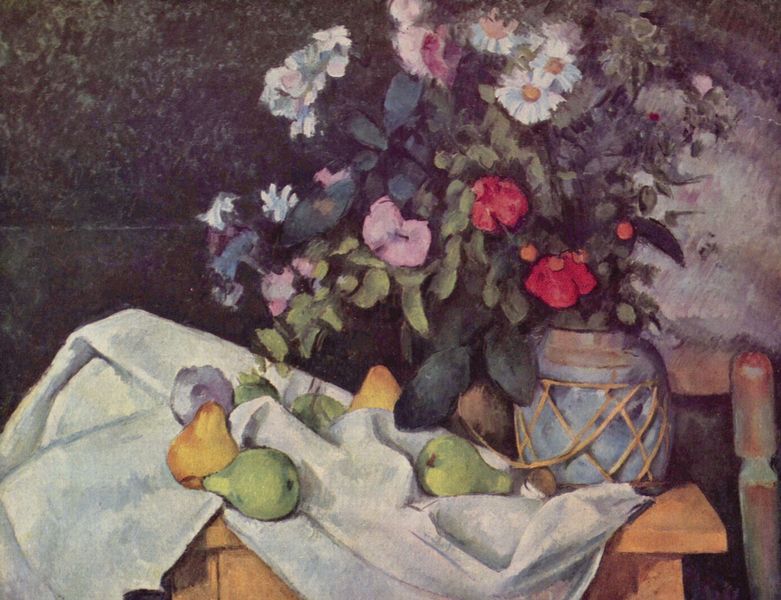
Titel: Stilleben mit Blumen und Früchten
Künstler: Paul Cézanne
Standort: Berlin
Institution: Neue Nationalgalerie
Schlagwörter: blau, blätter, gemälde, laub, weiß, cezanne, gelb, grün, impressionismus, landschaft, blume, blumen, braun, bunt, frankreich, hintergrund, holz, raum, schwarz, stuhl, tisch, zimmer, blüte, blüten, gras, obst, rose, rot, tuch, malerei, wand, falten, tischdecke, tischtuch, gräser, natur, schnur, sessel, decke, blatt, rosa, früchte, stilleben, stillleben, vase, hellblau, apfel, äpfel, farbig, schrank, blumenvase, lehne, farben, farbe, lila, violett, bank, matt, falte, stuhllehne, korb, strauss, tiefe, faden, kordel, stil, faltenwurf, flieder, blumenstrauss, birne, pink, stile, birnen, holztisch, arrangement, nature morte, geflecht, violette, drapiert, mohn, stengel, violet, mohnblumen, blanc, bast, chaise, paul cézanne, veilchen, pflaume, fleurs, stumpf, wess, peinture, netz, fleur, gedrechselt, bauchig, margarite, roas, bouquet, fruit, margeriten, margaritten, margerite, margeritte, margritte, tableau, table, pot, art, margariten, feuille, poire, stockrosen, musée de berlin, margueriten, margerithen, kamile, nationalgalerie, obstr, t, 1900, birne mit blumenstrauß, stoff weißer, blumenstrau0, margartiten, levkojen, umwunden, paint, kamillen, poires, fueille, margarites